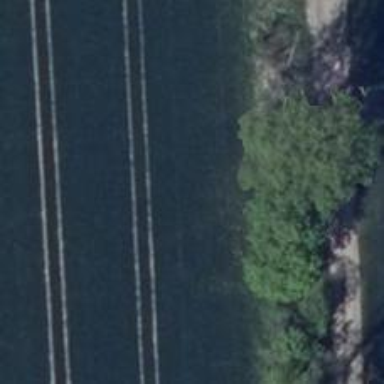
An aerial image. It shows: Row of trees in natural setting.